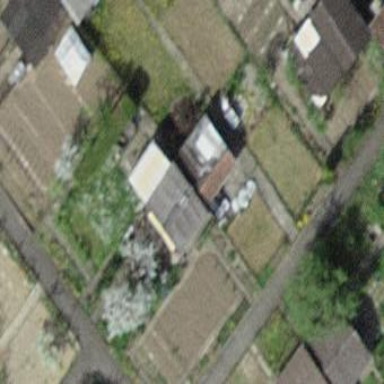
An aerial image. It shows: Allotment house.